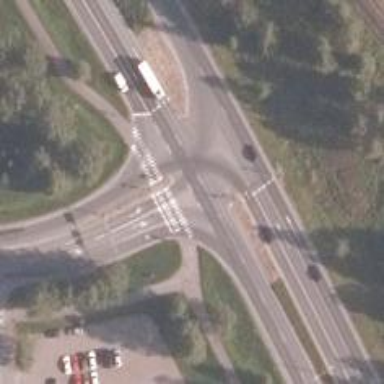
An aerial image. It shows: Trunk link road with asphalt surface.